Question: I have an indexed 'tableView' that displays a list of songs from the user's iPod library. But the sections start with 1, 2, etc., because I have songs that start with numbers.
Right now this is my app (left) compared to what I'd like it to be (right, Music.app). I've highlighted where the # should go (at the end of my index):

This is my code so far in my 'viewDidLoad':
'''
songsQuery = [MPMediaQuery songsQuery];
songs = [songsQuery items];
NSMutableDictionary *songsInitials;
songsInitials = [[NSMutableDictionary alloc]init];
self.alphabetArray = [[NSMutableArray alloc] init];
for (int i=0; i< songs.count; i++)
{
NSString *firstletter=[[[songs objectAtIndex:i] valueForProperty:MPMediaItemPropertyTitle] substringToIndex:1];
if (songsInitials[firstletter] == nil) {
songsInitials[firstletter] = [[NSMutableArray alloc] init];
[self.alphabetArray addObject:firstletter];
}
[songsInitials[firstletter] addObject:songs[i]];
}
[self.alphabetArray sortUsingSelector:@selector(localizedCaseInsensitiveCompare:)]; //sorting array in ascending array
self.songsInitials = songsInitials;
'''
....and my 'tableView' data source:
'''
#pragma mark - Table view data source
- (NSInteger)numberOfSectionsInTableView:(UITableView *)tableView
{
return _alphabetArray.count;
}
- (NSInteger)tableView:(UITableView *)tableView numberOfRowsInSection:(NSInteger)section
{
return [_songsInitials[_alphabetArray[section]] count];
}
-(NSString *)titleForRow:(NSIndexPath *)indexpath{
NSString *firstLetter = _alphabetArray[indexpath.section];
MPMediaItem *myItem = [_songsInitials[firstLetter] objectAtIndex:indexpath.row];
return [myItem valueForProperty:MPMediaItemPropertyTitle];
}
- (NSArray *)sectionIndexTitlesForTableView:(UITableView *)tableView{
return self.alphabetArray;
}
- (NSInteger)tableView:(UITableView *)tableView sectionForSectionIndexTitle:(NSString *)title atIndex:(NSInteger)index{
NSIndexPath *indexpath;
for (int i=0; i < self.alphabetArray.count; i++)
{
NSString *titleToSearch=[self.alphabetArray objectAtIndex:i]; //getting sectiontitle from array
if ([title isEqualToString:titleToSearch]) // checking if title from tableview and sectiontitle are same
{
indexpath=[NSIndexPath indexPathForRow:0 inSection:i];
// scrolling the tableview to required section
[self.songsTable scrollToRowAtIndexPath:indexpath atScrollPosition:UITableViewScrollPositionTop animated:YES];
break;
}
}
return indexpath.section;
}
- (UITableViewCell *)tableView:(UITableView *)tableView cellForRowAtIndexPath:(NSIndexPath *)indexPath
{
cell.textLabel.text= [self titleForRow:indexPath]; //getting cell content
return cell;
}
'''
'for loop''viewDidLoad'
'''
for (int i=0; i< songs.count; i++)
{
NSString *firstletter=[[[songs objectAtIndex:i] valueForProperty:MPMediaItemPropertyTitle] substringToIndex:1];
if (songsInitials[firstletter] == nil) {
NSString *songsInitialsFirstLetter = songsInitials[firstletter];
if ([self stringIsNumeric:songsInitialsFirstLetter]){
songsInitials[firstletter] = [[NSMutableArray alloc] init];
[self.alphabetArray addObject:[NSString stringWithFormat:@"#"]];
NSLog(@"There are numbers!");
}
else if (![self stringIsNumeric:songsInitialsFirstLetter]){
songsInitials[firstletter] = [[NSMutableArray alloc] init];
[self.alphabetArray addObject:firstletter];
}
}
[songsInitials[firstletter] addObject:songs[i]];
}
-(BOOL) stringIsNumeric:(NSString *) str {
NSNumberFormatter *formatter = [[NSNumberFormatter alloc] init];
NSNumber *number = [formatter numberFromString:str];
return !!number; // If the string is not numeric, number will be nil
}
'''
...but it didn't work. I've searched around but I can't find any other questions that ask this, am I missing something obvious here? Any help would be much appreciated! :)
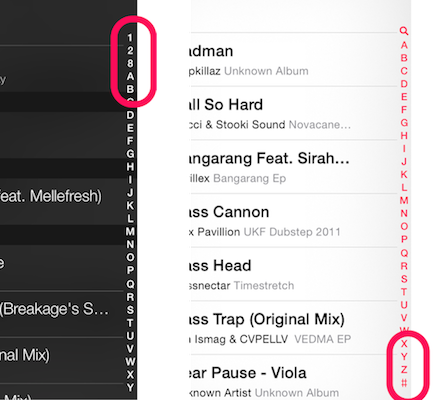
Answer: Did not test but changing first letter before looking in the arrays would give better result.
After the sort, not sure where the symbol (#) will end tough, you may have to manual push it to the end.
'''
for (int i=0; i< songs.count; i++)
{
NSString *firstletter=[[[songs objectAtIndex:i] valueForProperty:MPMediaItemPropertyTitle] substringToIndex:1];
NSScanner *ns = [NSScanner scannerWithString:firstletter];
if ( [ns scanInt:NULL] )
{
firstLetter = @"#";
}
if (songsInitials[firstletter] == nil) {
songsInitials[firstletter] = [[NSMutableArray alloc] init];
[self.alphabetArray addObject:firstletter];
}
[songsInitials[firstletter] addObject:songs[i]];
}
'''